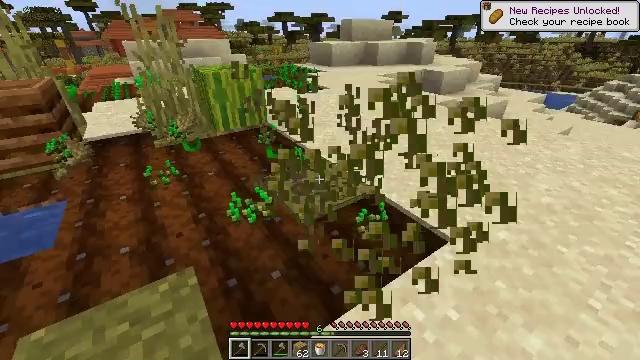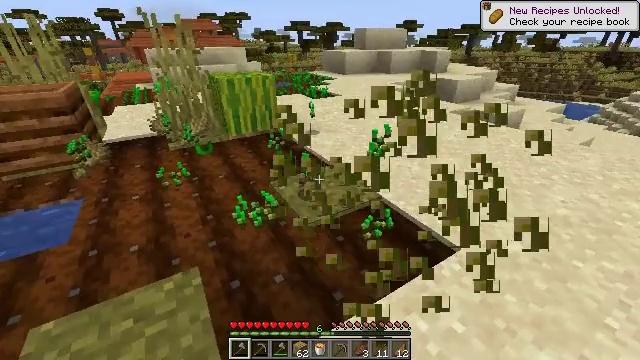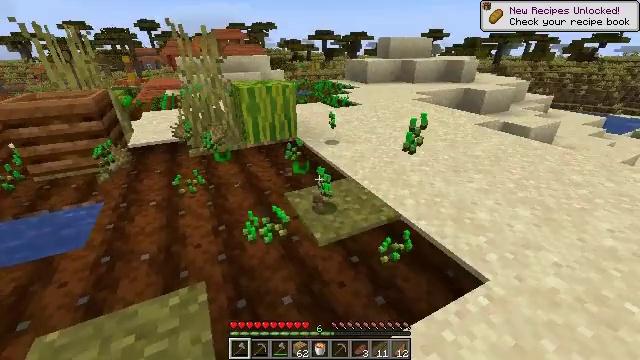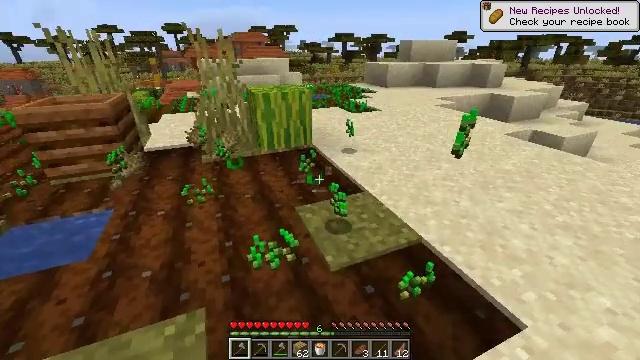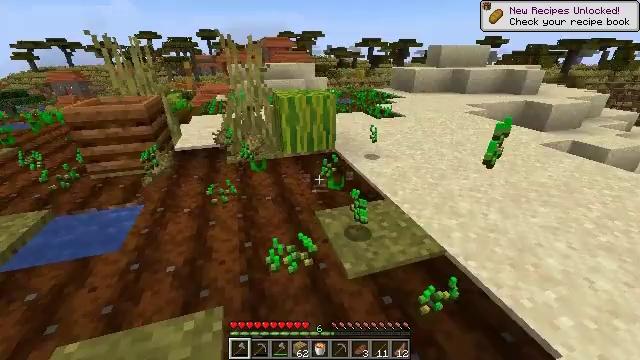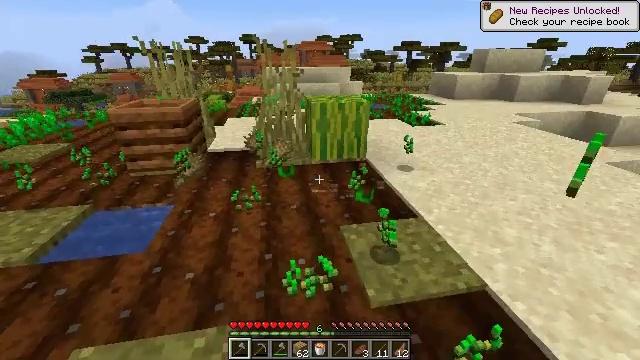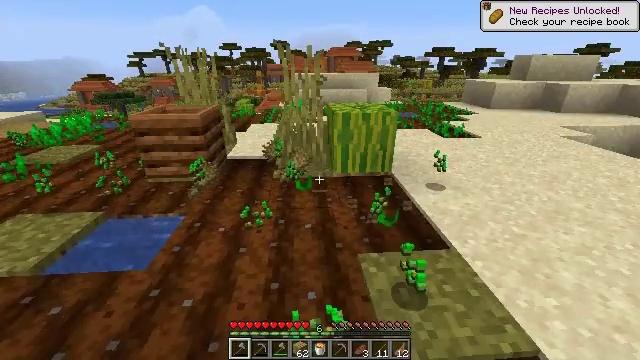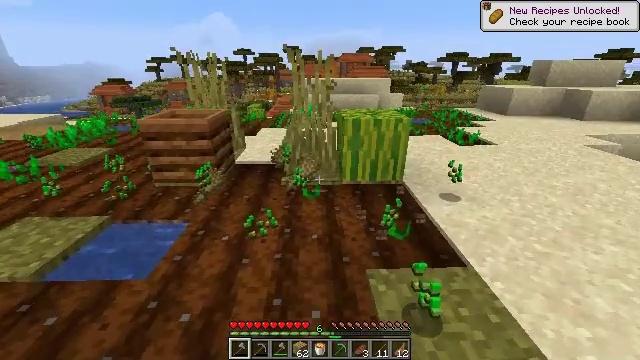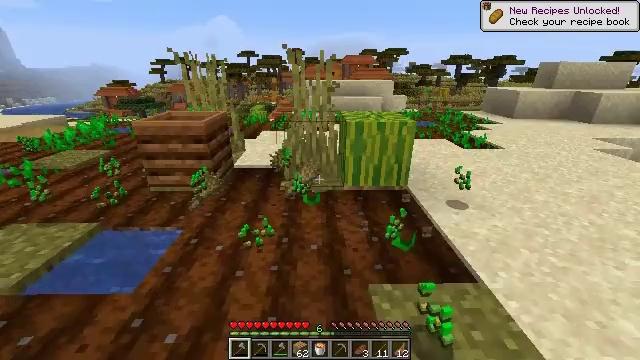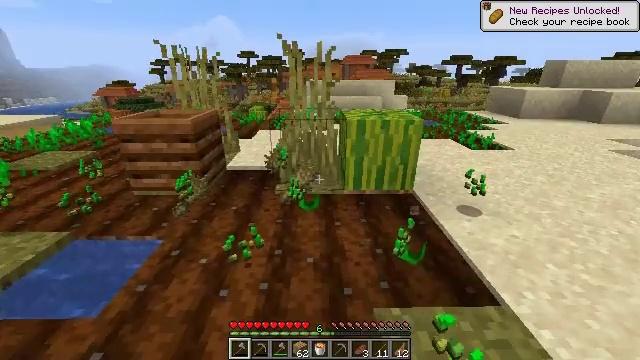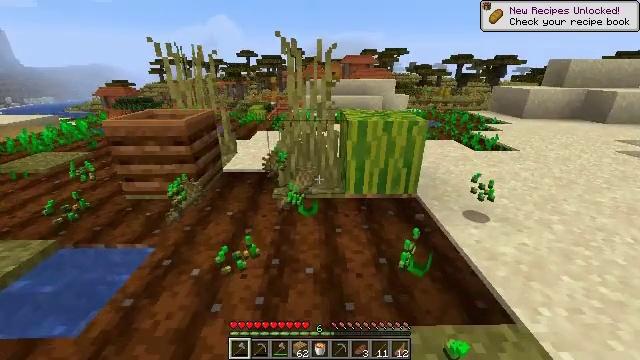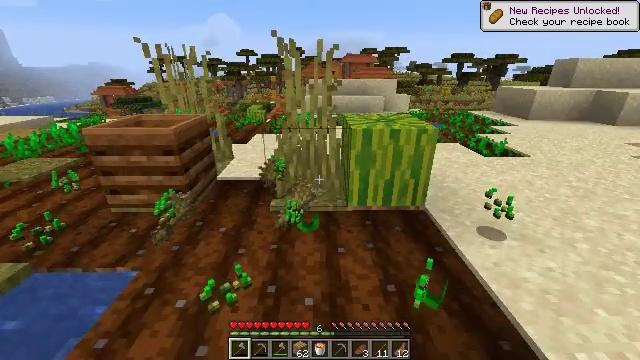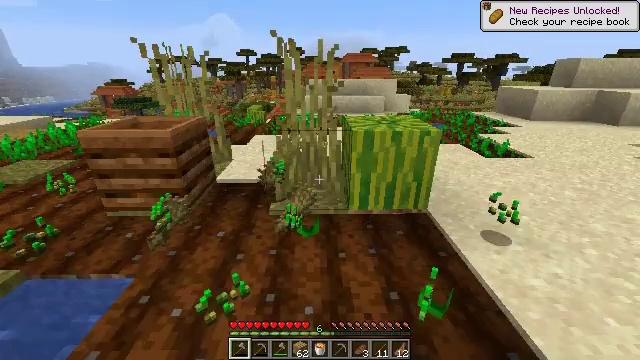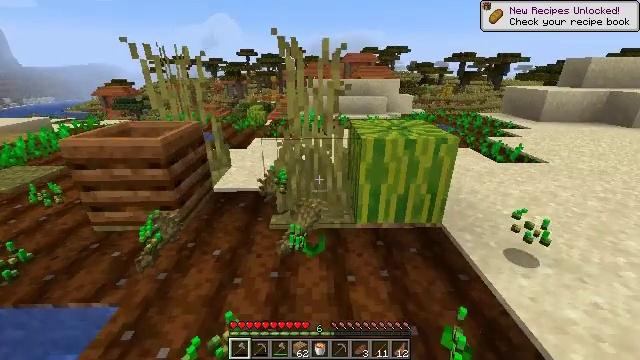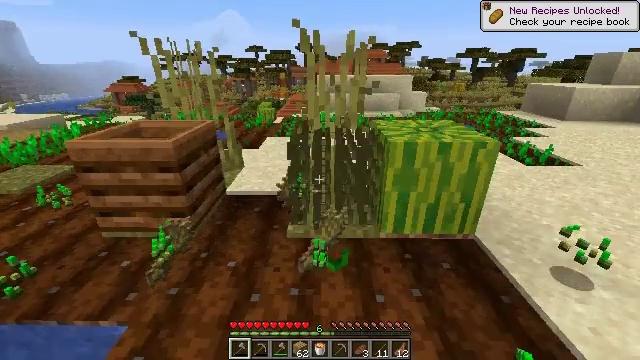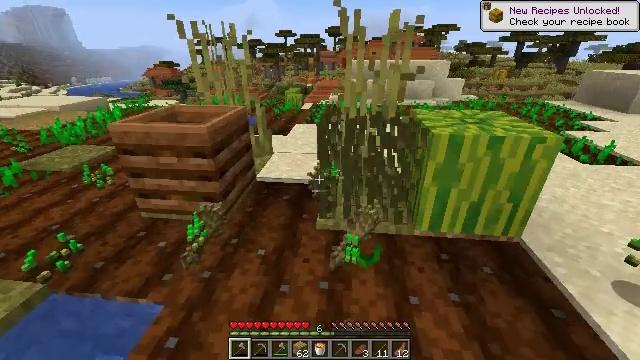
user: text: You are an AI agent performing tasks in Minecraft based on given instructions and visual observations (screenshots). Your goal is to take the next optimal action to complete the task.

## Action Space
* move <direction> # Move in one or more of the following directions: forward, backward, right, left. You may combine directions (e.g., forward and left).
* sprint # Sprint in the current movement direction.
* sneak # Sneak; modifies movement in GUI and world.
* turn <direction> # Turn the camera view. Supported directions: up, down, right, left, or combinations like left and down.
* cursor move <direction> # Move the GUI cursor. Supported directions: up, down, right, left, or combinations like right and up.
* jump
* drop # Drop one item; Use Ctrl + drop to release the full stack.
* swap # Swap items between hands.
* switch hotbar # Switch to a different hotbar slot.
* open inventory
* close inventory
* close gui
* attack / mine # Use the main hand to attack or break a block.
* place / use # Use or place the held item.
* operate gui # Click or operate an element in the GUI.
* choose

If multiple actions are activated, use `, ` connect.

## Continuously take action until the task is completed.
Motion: motion action
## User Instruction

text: Collect tall grass by breaking it.
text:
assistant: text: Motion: move forward, turn left and up
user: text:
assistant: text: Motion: move forward, turn left and up, attack / mine
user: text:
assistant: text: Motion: move forward, turn left, attack / mine
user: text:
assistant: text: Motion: move forward, turn left, attack / mine
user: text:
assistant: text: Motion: move forward, turn left, attack / mine
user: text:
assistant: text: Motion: move forward, turn left and up
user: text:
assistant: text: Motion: move forward, turn left
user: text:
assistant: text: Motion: move forward
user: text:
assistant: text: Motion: move forward
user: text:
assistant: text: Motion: move forward
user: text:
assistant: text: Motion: move forward
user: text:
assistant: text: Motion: move forward
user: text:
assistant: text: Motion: move forward and move left
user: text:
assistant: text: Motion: move forward and move left, turn left, attack / mine
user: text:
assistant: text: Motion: move forward and move left, turn left and down, attack / mine
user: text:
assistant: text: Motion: move forward and move left, turn left and down, attack / mine
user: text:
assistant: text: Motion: move forward and move left, turn left, attack / mine
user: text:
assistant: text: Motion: move forward and move left, turn left
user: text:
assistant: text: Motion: attack / mine